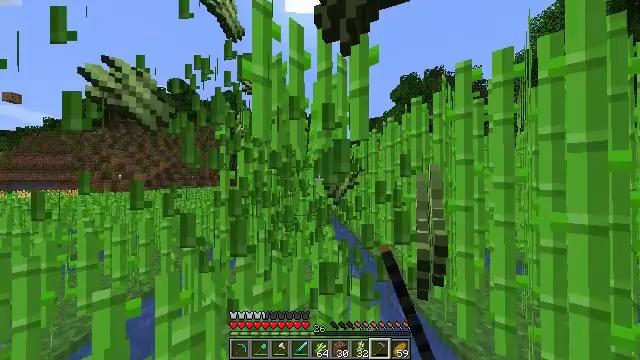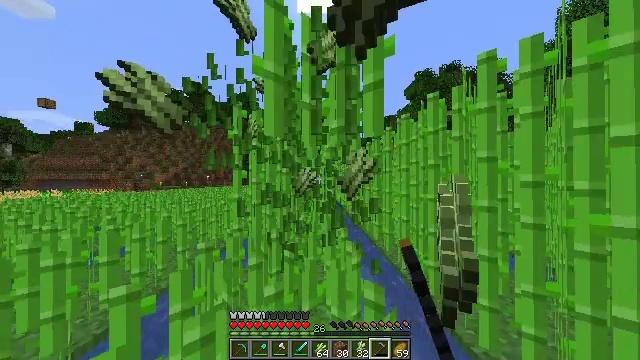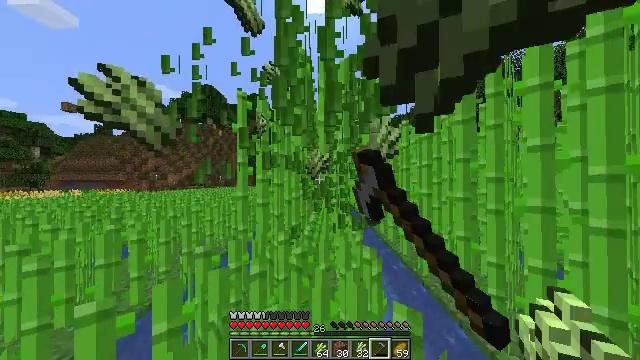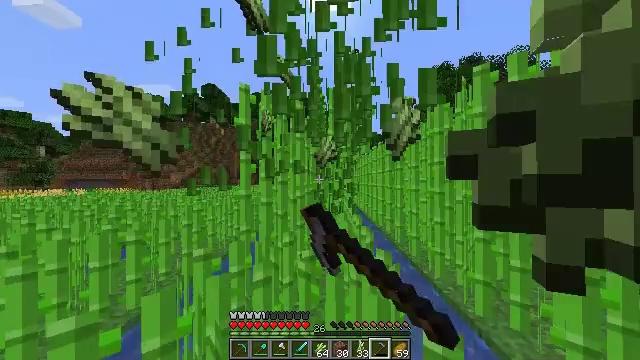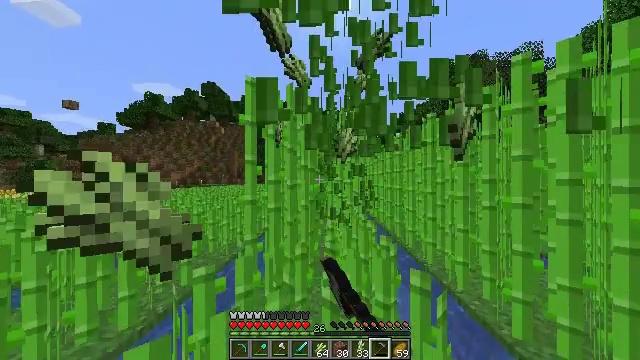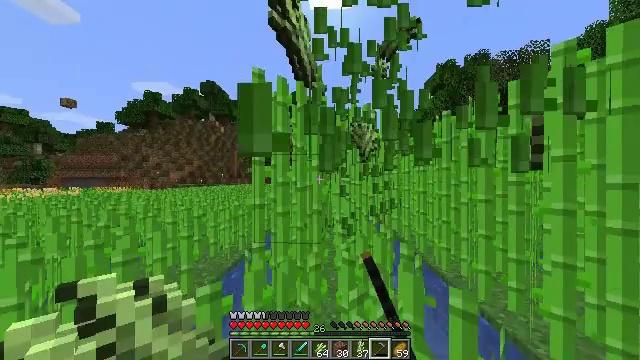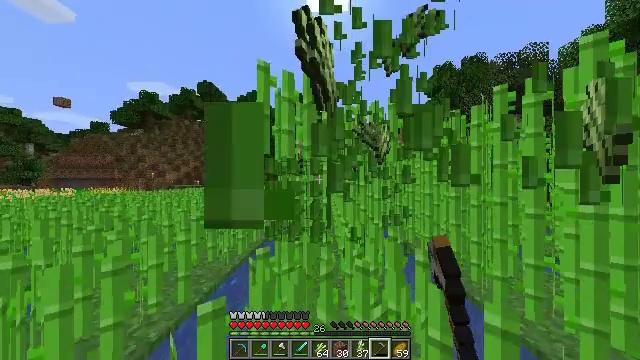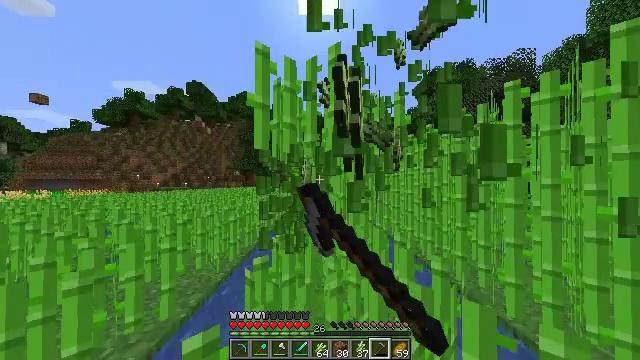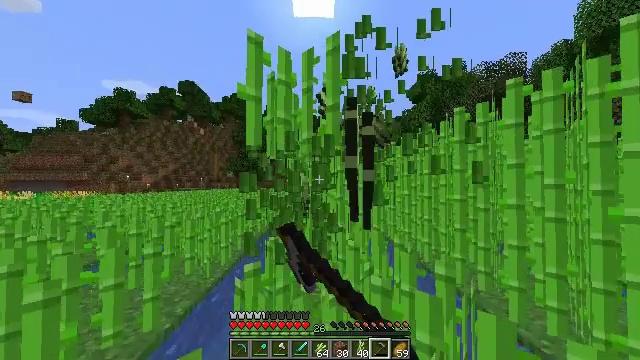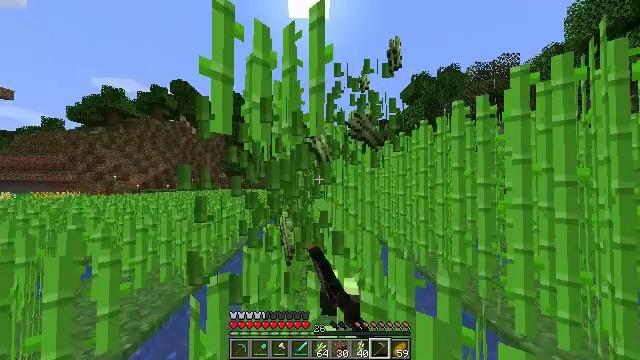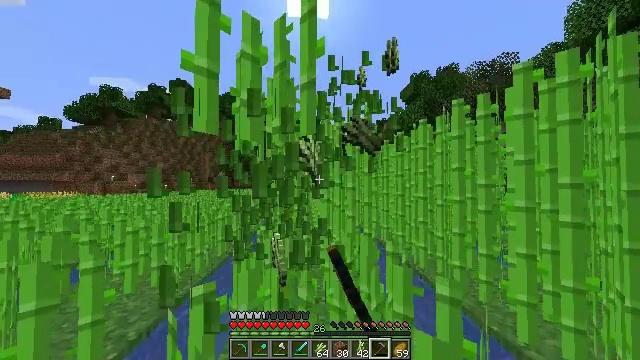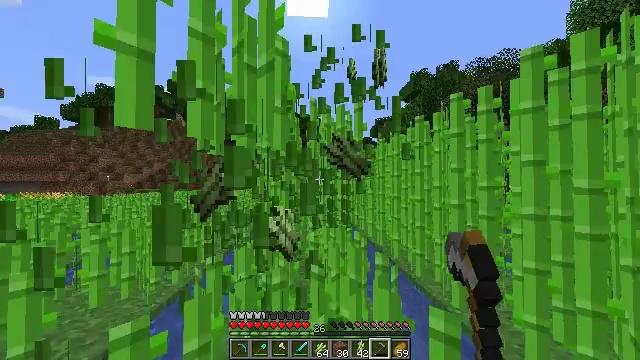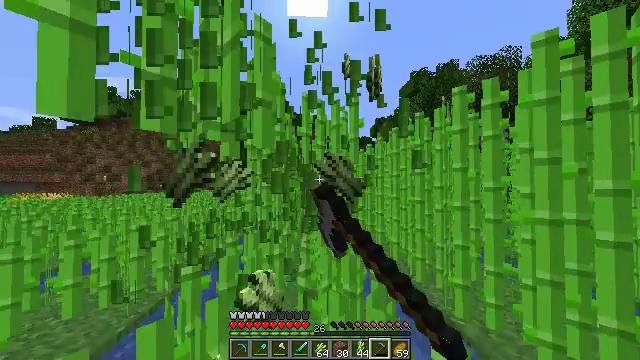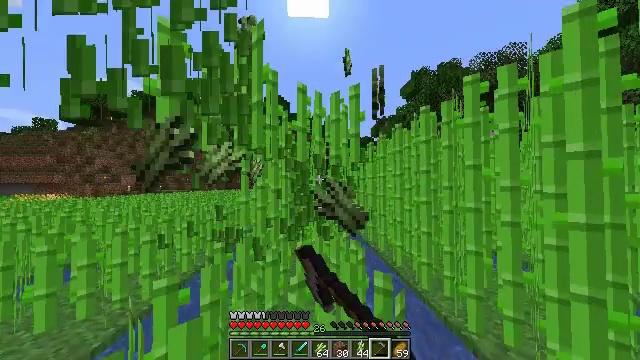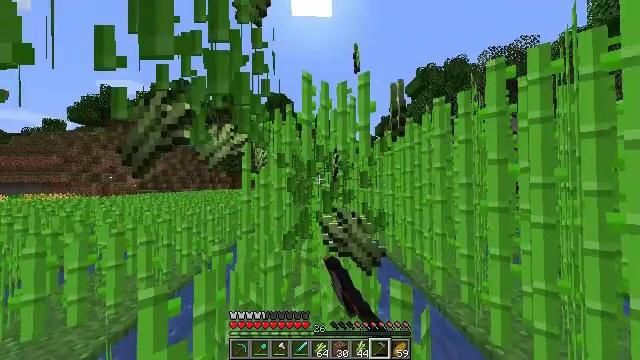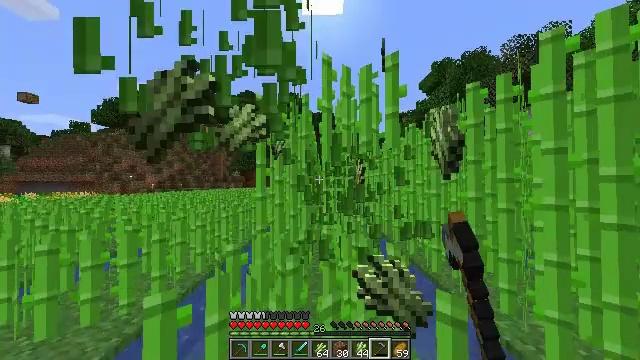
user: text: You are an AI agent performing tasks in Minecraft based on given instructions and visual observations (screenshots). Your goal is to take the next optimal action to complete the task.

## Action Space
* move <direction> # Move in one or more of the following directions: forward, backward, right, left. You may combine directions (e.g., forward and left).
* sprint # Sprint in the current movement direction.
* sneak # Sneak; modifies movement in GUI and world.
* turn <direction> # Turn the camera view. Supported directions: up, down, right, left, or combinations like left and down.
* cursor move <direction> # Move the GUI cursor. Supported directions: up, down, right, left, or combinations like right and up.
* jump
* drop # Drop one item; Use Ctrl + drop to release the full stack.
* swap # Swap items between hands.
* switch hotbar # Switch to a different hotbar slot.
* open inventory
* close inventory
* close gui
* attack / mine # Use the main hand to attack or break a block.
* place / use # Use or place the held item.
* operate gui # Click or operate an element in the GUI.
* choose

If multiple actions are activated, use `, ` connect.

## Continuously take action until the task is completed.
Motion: motion action
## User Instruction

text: Gather sugar cane for crafting.
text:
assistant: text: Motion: move forward, sprint, turn left, attack / mine
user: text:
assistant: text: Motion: move forward and move left, sprint, turn left, attack / mine
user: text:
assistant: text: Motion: move forward and move left, sprint, attack / mine
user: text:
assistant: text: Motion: move forward and move left, sprint, attack / mine
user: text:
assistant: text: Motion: move forward and move left, sprint, attack / mine
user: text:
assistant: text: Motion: move forward and move left, sprint, attack / mine
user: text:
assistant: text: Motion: move forward, sprint, turn right, attack / mine
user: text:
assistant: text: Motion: move forward and move right, sprint, turn right, attack / mine
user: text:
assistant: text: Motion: move forward and move right, sprint, turn right, attack / mine
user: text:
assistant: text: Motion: move forward and move right, sprint, attack / mine
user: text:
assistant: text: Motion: move forward and move right, sprint, attack / mine
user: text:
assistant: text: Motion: move forward, sprint, attack / mine
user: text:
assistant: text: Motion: move forward, sprint, attack / mine
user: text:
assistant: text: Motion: move forward and move left, sprint, turn left, attack / mine
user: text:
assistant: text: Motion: move forward and move left, sprint, turn left, attack / mine
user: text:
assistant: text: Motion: move forward and move left, sprint, turn left, attack / mine
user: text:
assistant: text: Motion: move forward and move left, sprint, attack / mine
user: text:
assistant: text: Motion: move forward and move left, sprint, attack / mine
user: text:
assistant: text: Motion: move forward, sprint, attack / mine
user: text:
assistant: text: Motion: move forward and move right, sprint, attack / mine
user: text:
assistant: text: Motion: move forward and move right, sprint, turn right, attack / mine
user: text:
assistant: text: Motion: move forward and move right, sprint, attack / mine
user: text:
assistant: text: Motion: move forward and move right, sprint, turn right, attack / mine
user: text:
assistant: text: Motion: move forward and move right, sprint, attack / mine
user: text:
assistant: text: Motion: move forward, sprint, attack / mine
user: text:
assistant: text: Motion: move forward, sprint, attack / mine
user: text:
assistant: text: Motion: move forward, sprint, attack / mine
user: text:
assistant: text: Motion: move forward and move left, sprint, turn left, attack / mine
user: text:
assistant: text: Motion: move forward and move left, sprint, turn left, attack / mine
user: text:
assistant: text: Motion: move forward and move left, sprint, attack / mine